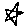
Label: star